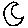
Label: moon